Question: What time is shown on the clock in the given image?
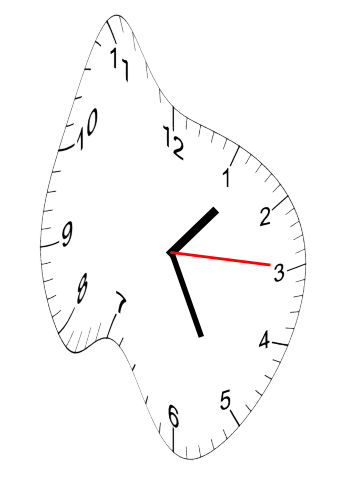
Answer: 01:25:15